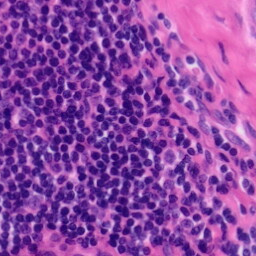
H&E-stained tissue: Tonsil